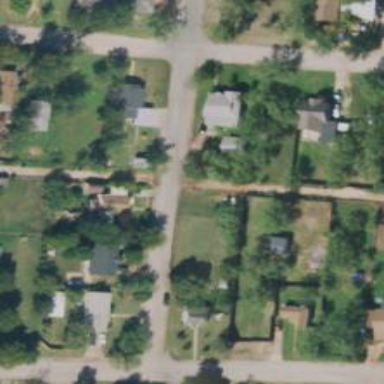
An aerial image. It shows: Alley classified as service road.